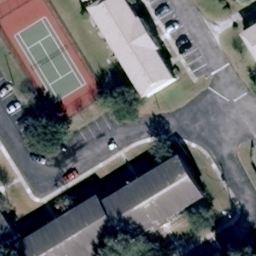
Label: tenniscourt